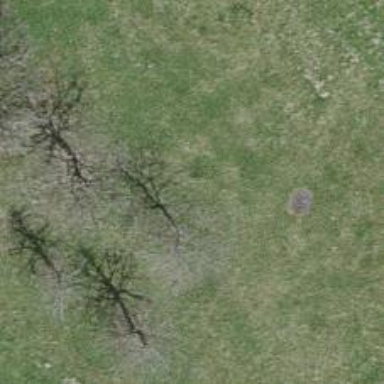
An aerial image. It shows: Single tag "natural: tree."